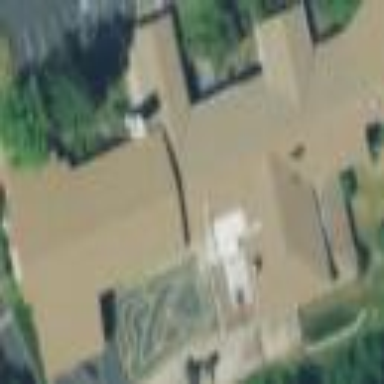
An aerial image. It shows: Building that is place of worship.